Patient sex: M
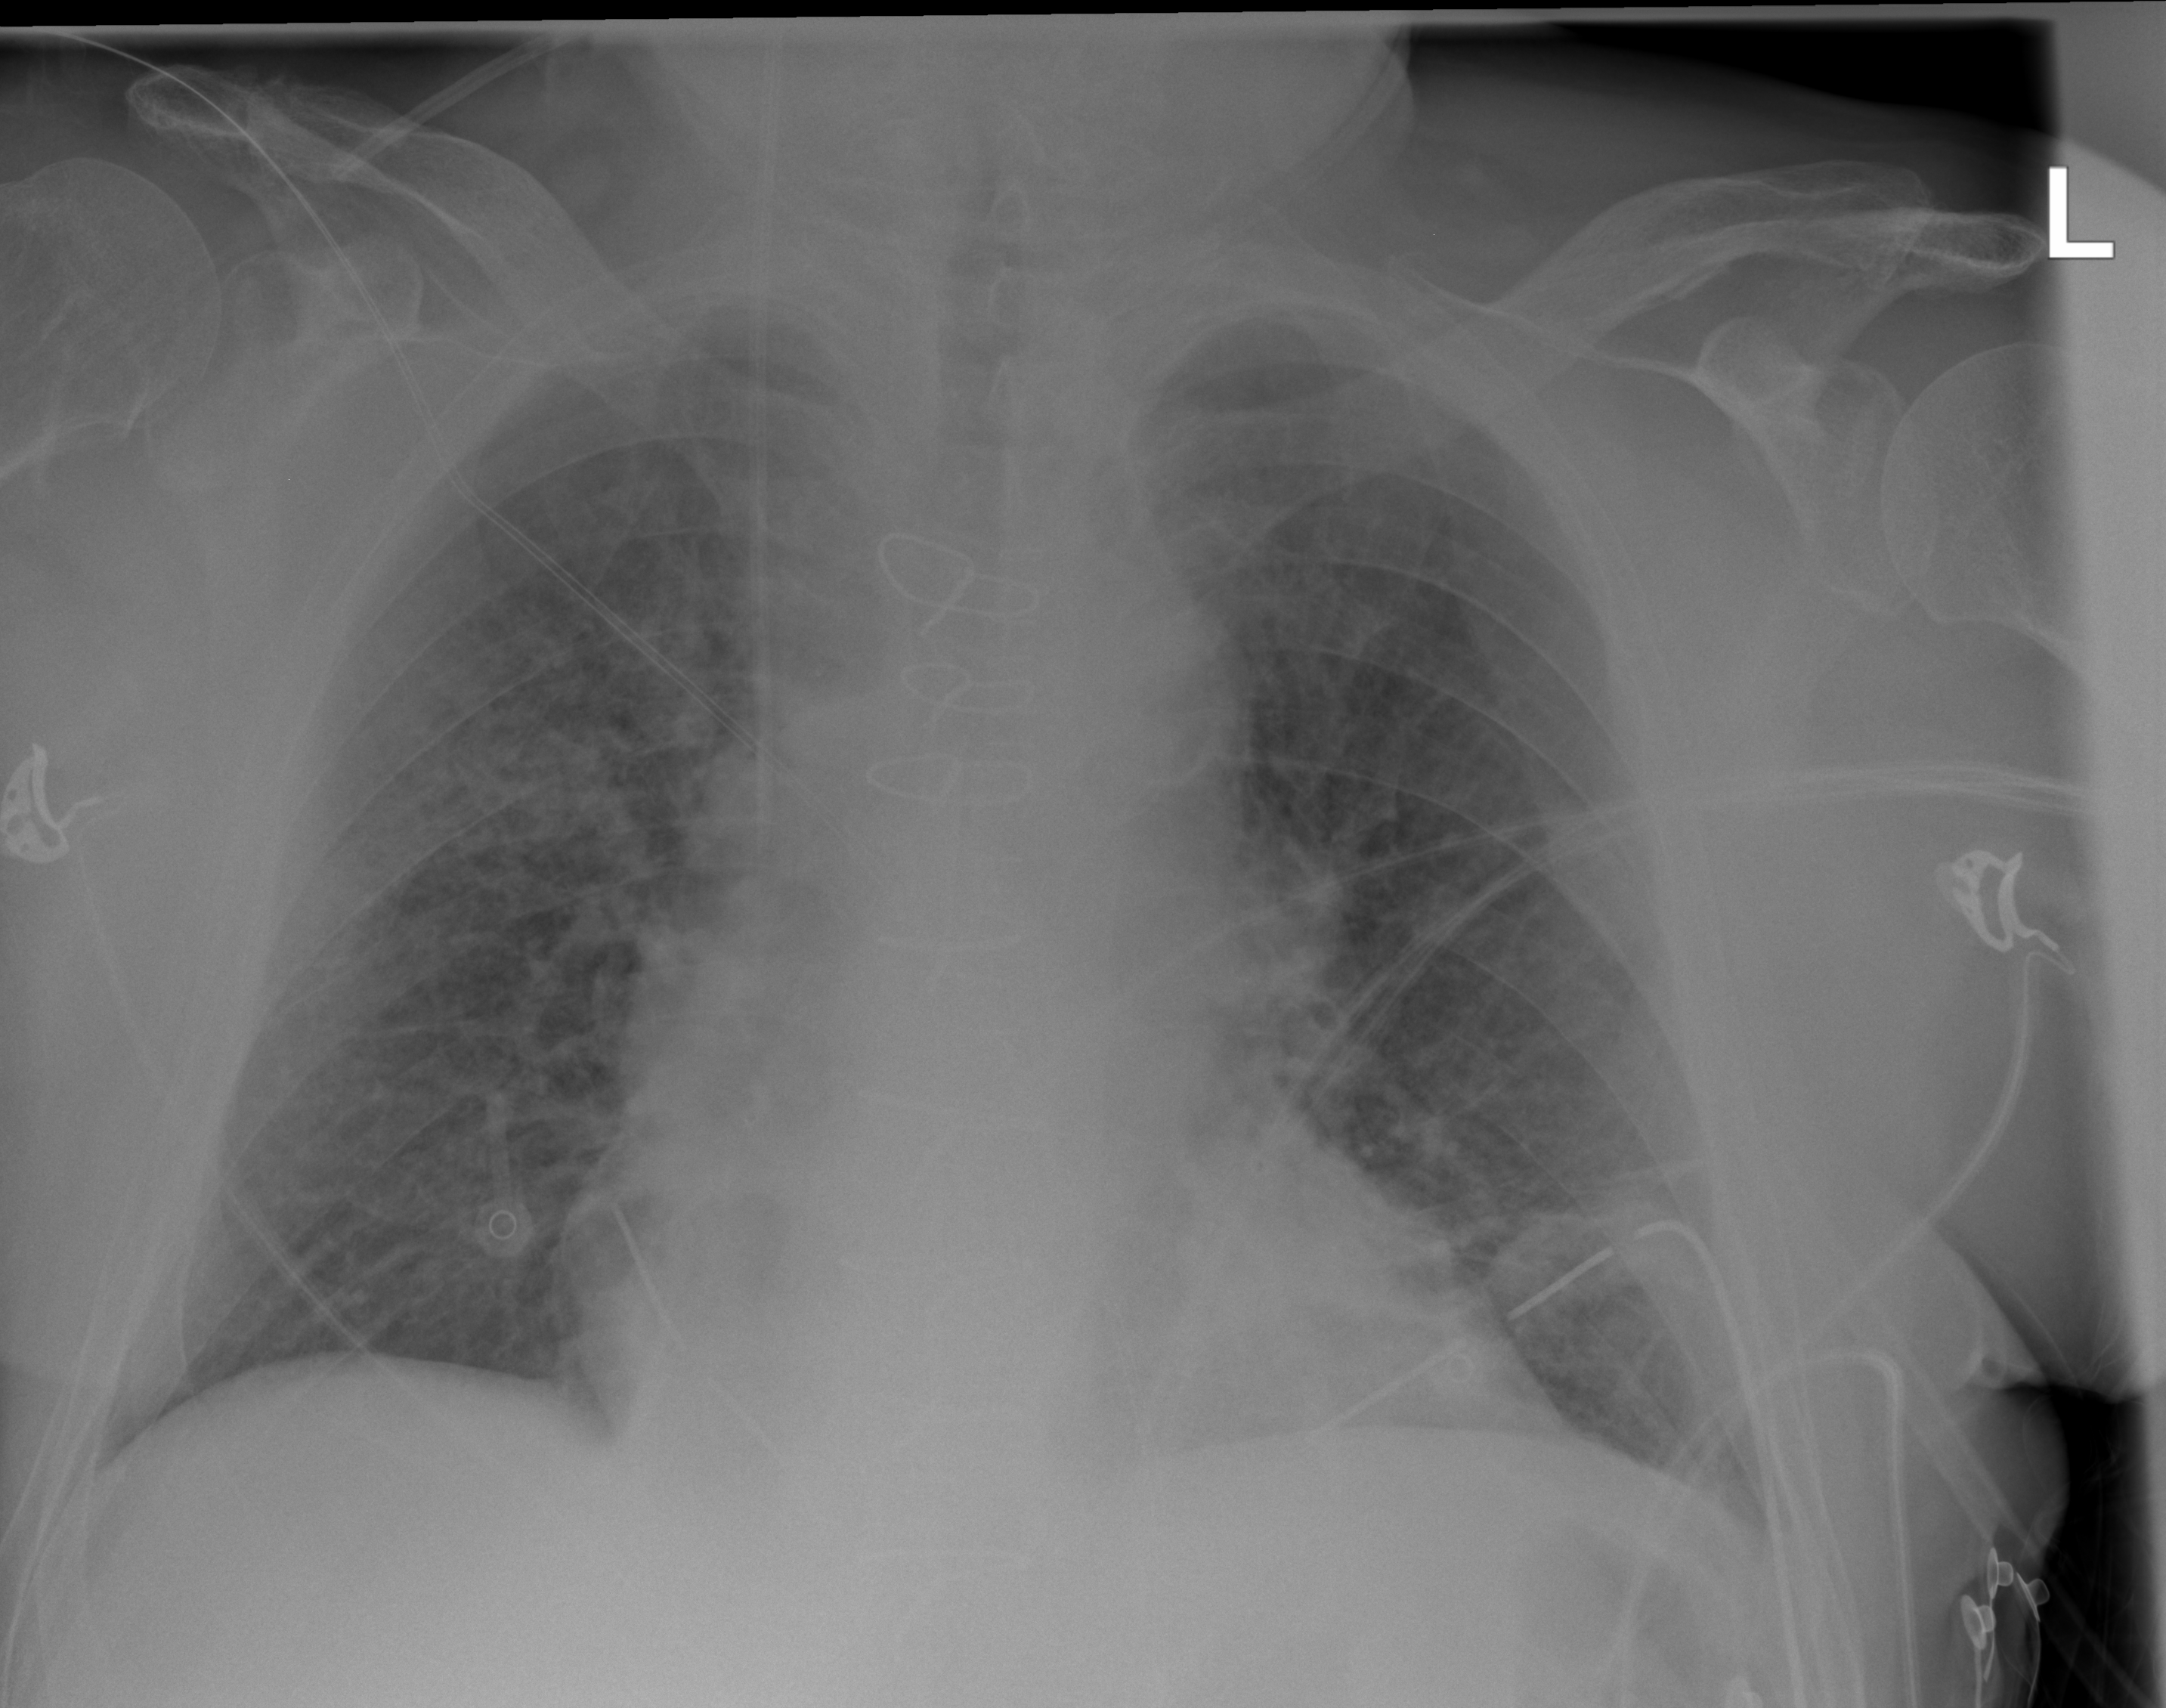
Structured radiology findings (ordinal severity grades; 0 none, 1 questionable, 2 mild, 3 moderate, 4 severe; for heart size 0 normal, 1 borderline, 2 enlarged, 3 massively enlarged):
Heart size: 1
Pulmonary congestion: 2
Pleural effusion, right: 0
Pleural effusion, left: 0
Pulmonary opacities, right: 2
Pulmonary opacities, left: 2
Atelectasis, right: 2
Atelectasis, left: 2